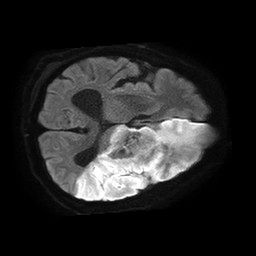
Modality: TRACE
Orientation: axial
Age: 60
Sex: male
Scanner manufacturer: philips
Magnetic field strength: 1.5 T
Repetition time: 4.6 s
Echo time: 0.08631 s